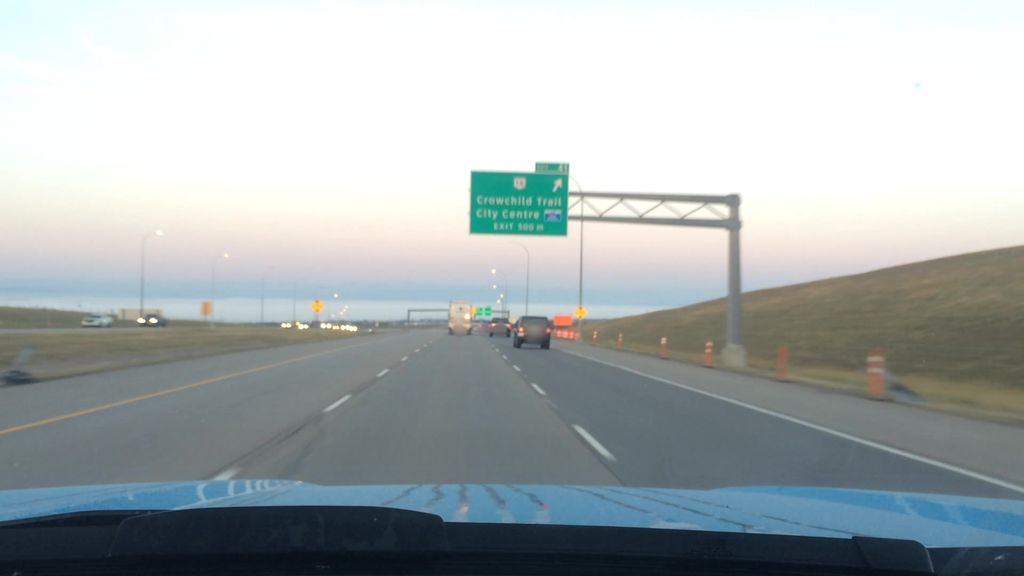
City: calgary